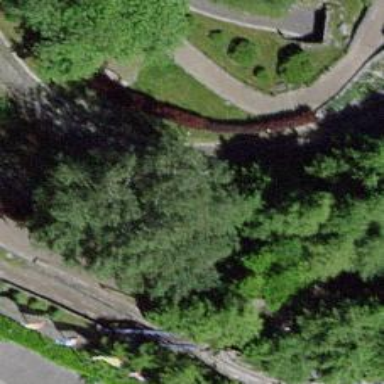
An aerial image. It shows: Miniature railway.